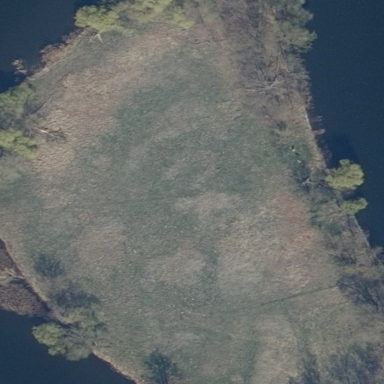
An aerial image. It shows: Area covered with grass.